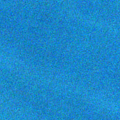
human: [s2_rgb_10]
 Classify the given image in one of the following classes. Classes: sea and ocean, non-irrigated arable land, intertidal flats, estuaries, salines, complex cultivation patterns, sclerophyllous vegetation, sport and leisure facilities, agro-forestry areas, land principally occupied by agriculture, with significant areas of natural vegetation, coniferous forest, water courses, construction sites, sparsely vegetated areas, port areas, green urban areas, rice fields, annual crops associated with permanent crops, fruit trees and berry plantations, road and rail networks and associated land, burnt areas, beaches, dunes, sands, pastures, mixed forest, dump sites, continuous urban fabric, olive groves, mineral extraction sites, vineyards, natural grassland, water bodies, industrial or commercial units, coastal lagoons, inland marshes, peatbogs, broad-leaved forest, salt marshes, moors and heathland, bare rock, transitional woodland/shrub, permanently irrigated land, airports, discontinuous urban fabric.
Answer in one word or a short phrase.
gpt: sea and ocean